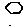
Label: hexagon